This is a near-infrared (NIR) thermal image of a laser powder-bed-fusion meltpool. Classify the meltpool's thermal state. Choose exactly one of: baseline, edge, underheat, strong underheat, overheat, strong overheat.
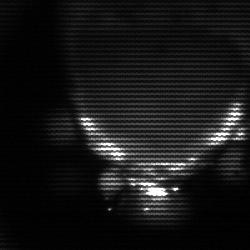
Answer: edge